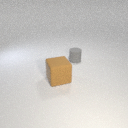
large brown rubber cube to the left of small gray rubber cylinder